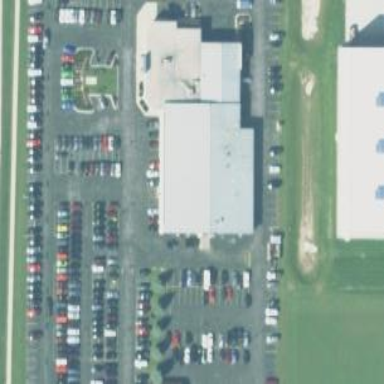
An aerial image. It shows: Building that houses car shop.